Question: I need to prepare a table in which row and column headers are dynamic. Previously i was using struts display tag for displaying details from DB. Now since column headers are also varying in the requirement ...any suggestions on what to use would be appreciated.
Currently am working with struts, jsp and Oracle db for this requirement.
The objective is to display a summary report with headers like below:

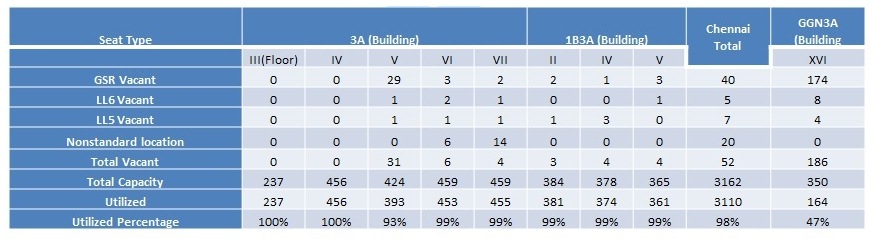
Answer: What about 'Struts2-jQuery' Plugin, and an 'sjGrid' ?
<URL>
(click on Grid and on left menu to view all the showcases)